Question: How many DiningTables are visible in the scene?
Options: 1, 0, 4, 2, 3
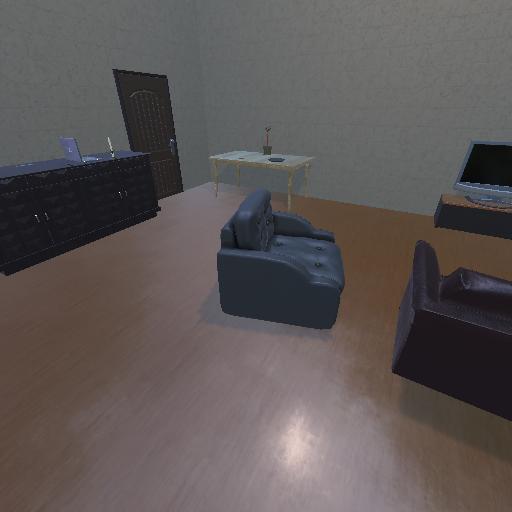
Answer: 1